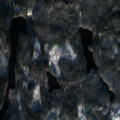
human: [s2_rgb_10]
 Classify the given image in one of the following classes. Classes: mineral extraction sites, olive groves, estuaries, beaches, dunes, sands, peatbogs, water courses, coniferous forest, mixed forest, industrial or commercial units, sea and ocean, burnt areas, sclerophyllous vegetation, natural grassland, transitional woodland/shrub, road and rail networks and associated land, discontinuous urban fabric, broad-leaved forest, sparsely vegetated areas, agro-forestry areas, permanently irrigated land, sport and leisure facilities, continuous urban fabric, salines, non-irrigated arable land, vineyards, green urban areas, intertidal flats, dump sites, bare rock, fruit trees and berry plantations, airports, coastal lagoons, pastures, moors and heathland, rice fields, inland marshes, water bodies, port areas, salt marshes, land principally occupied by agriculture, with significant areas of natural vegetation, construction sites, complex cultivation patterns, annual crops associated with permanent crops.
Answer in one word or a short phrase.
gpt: coniferous forest, mixed forest